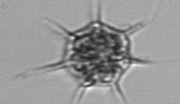
Label: Dictyocha